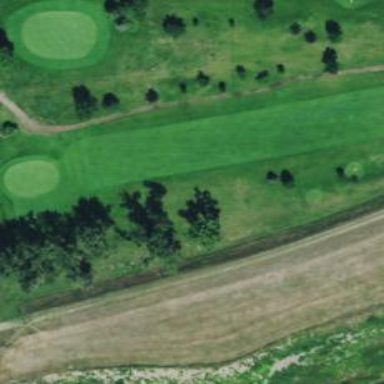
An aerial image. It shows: View of golf hole.